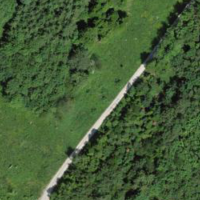
EUNIS habitat code: 44
Species observed at this site:
Tanacetum vulgare